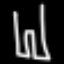
Label: pants